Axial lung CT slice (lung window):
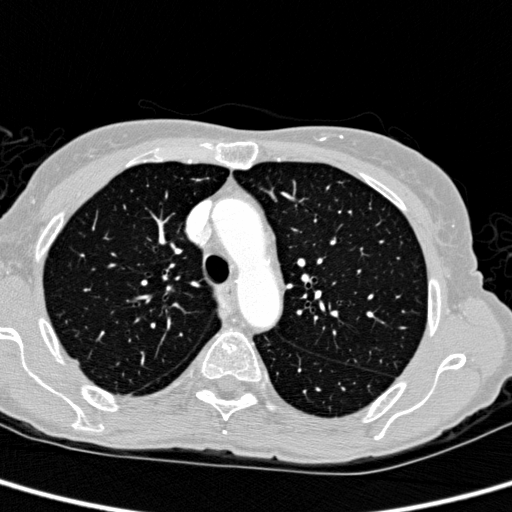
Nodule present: yes
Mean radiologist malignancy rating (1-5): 4